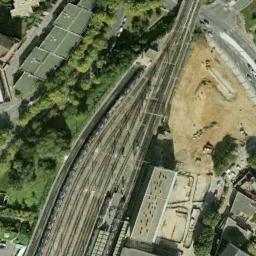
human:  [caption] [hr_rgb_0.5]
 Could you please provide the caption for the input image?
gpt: The railway station with lots of railways is between a grove of trees and a clearing and a train is on one railway .

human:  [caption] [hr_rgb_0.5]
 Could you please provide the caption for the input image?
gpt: A nice suburban railway station .

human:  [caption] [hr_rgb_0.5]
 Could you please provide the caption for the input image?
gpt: The railway station is next to some buildings and trees .

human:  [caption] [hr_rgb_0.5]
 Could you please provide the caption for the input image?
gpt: Many trees are near the railway station .

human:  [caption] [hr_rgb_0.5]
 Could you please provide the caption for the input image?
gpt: There are some green trees near the railway station .